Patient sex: M
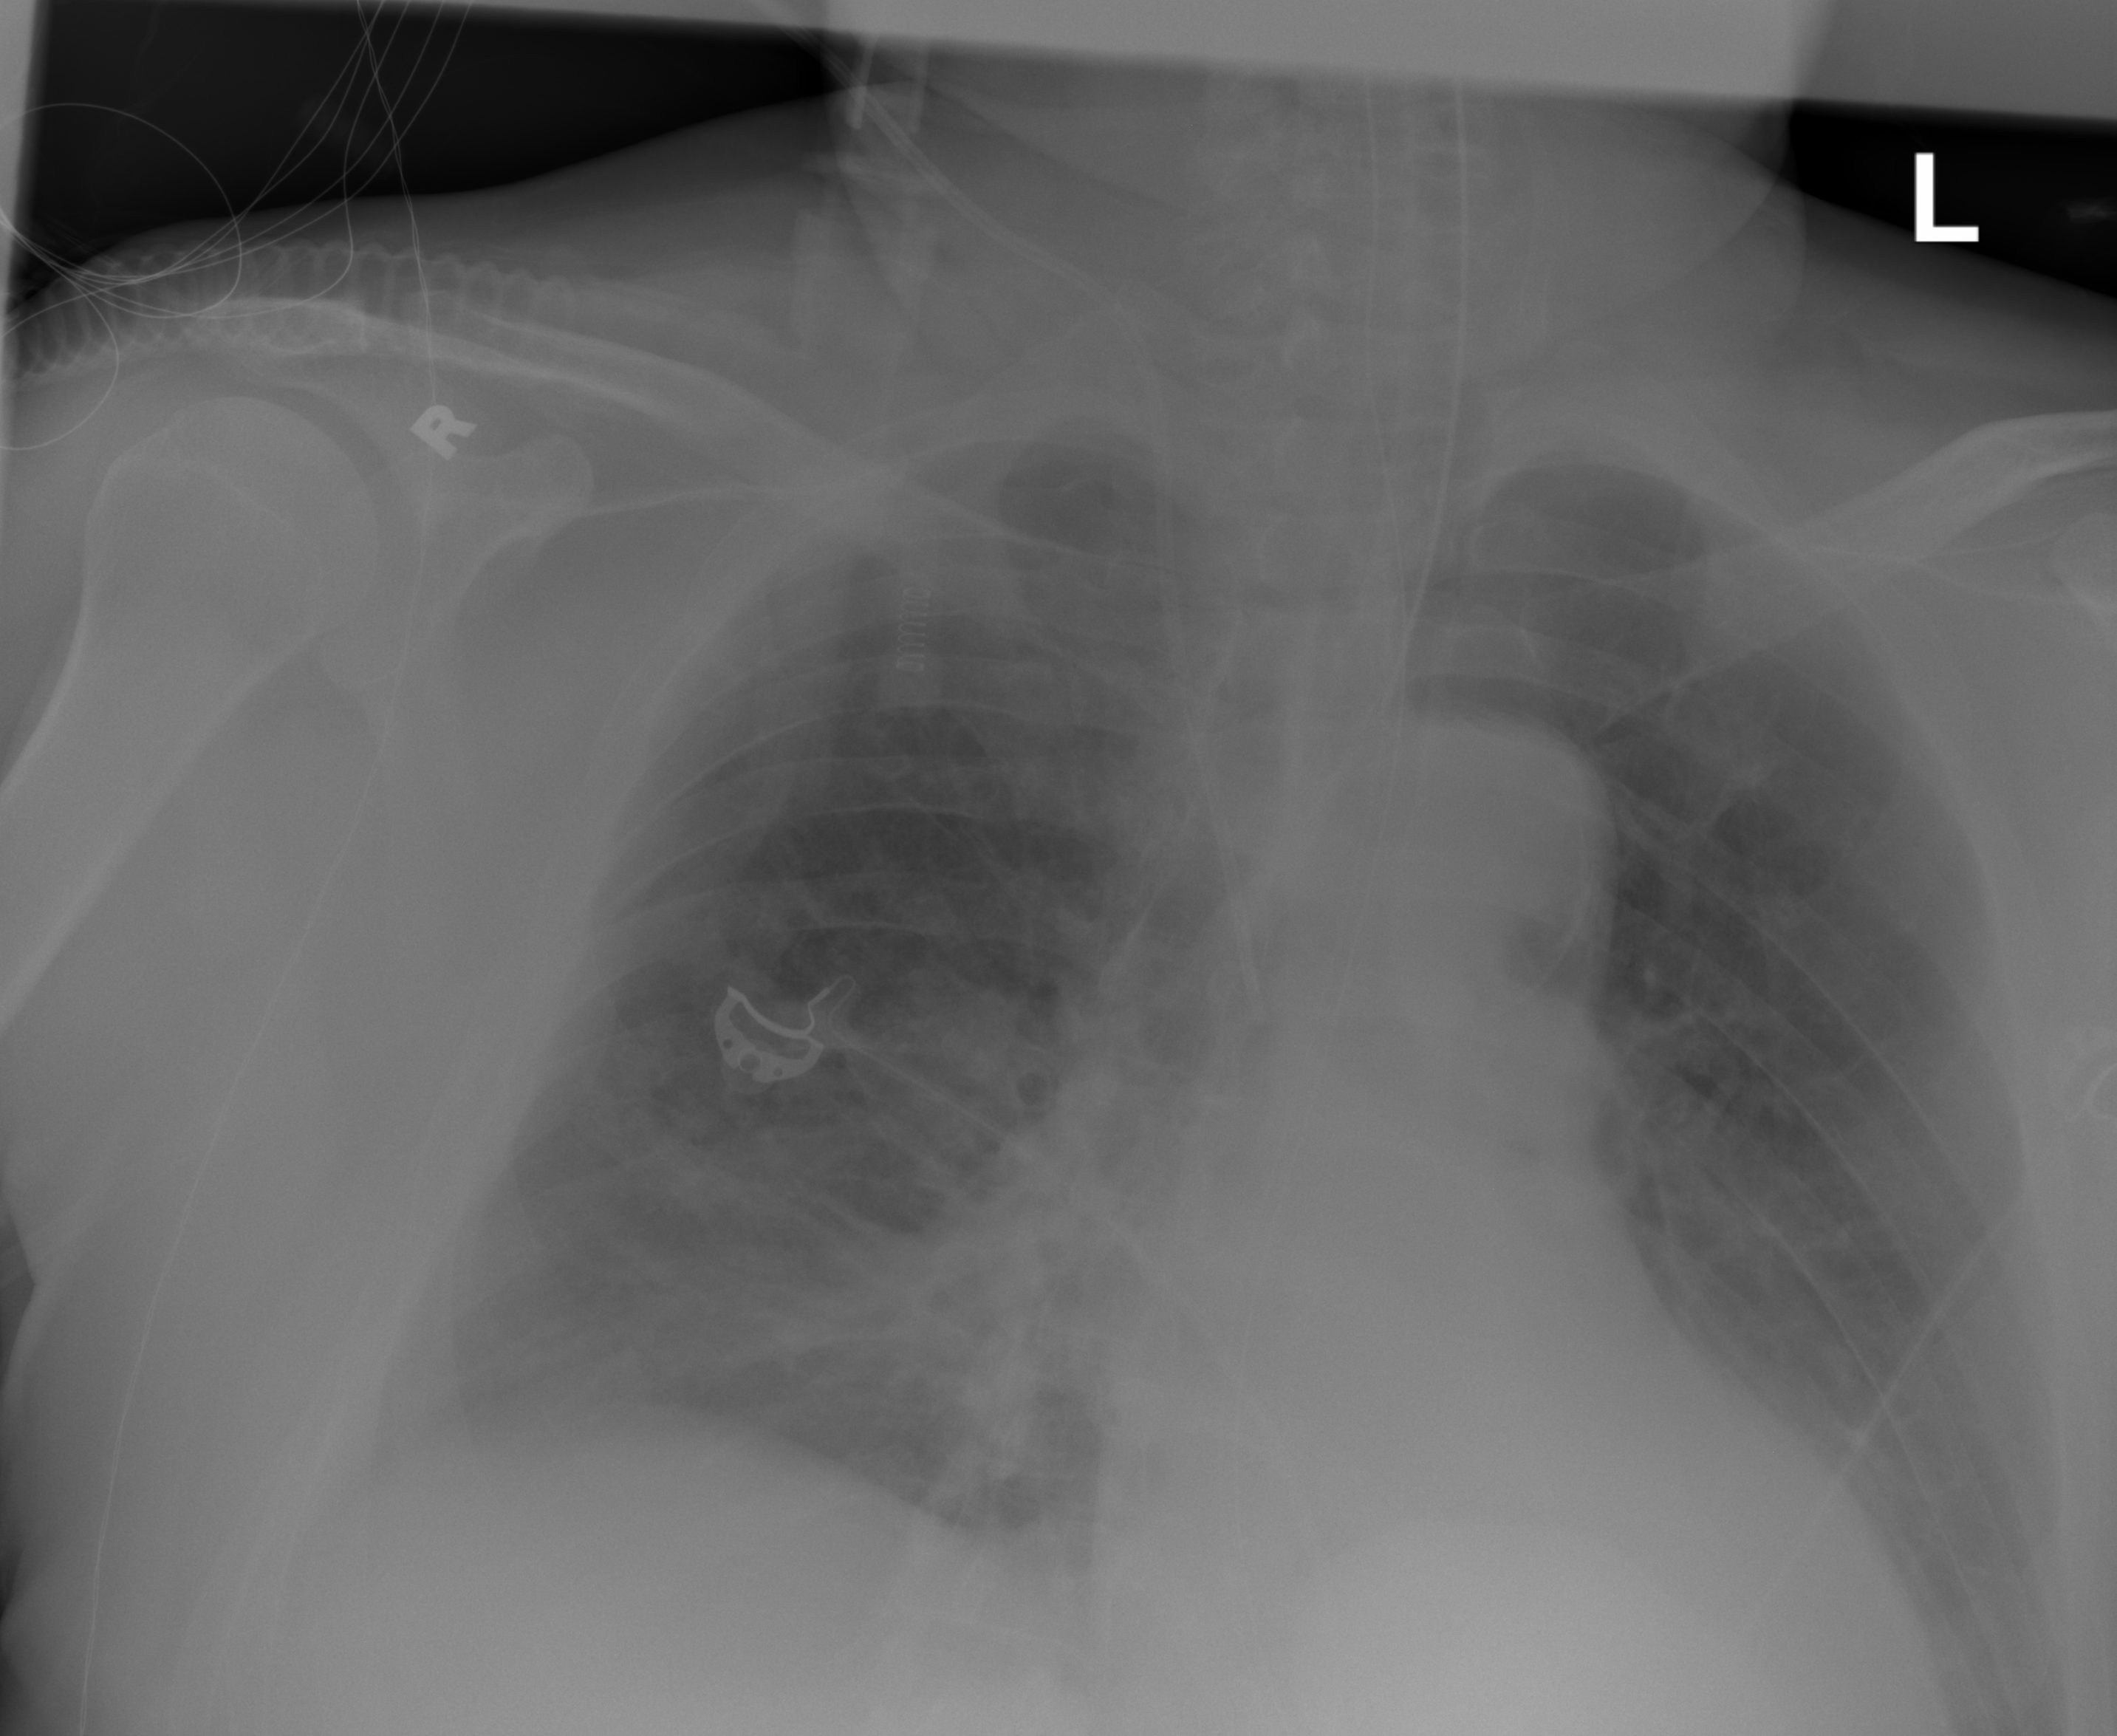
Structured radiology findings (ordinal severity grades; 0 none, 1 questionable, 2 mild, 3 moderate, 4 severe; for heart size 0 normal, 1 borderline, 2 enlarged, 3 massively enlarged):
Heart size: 0
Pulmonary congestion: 2
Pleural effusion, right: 0
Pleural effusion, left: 0
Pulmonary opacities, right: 2
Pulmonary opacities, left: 0
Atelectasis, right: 0
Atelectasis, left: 0